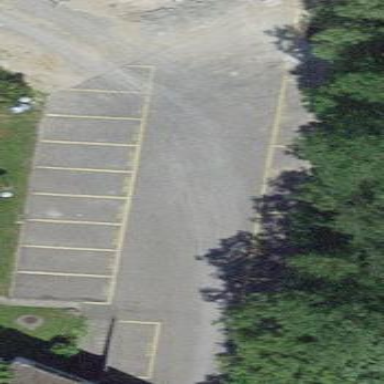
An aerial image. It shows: Parking area with surface.